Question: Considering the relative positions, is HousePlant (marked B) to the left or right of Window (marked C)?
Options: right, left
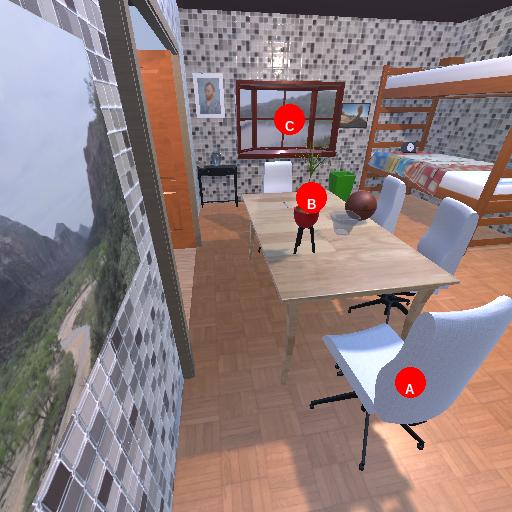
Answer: right